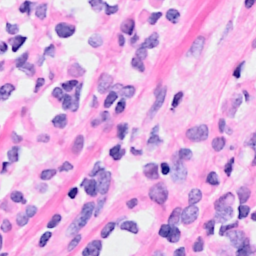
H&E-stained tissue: Breast